Question: I want to put this two graphs together and I would like to use only one key. If I set one with 'notitle' I could get them with only key, however the shape of the graphs will change.
'''
set term postscript eps
set output "temp.eps"
set multiplot layout 1,2
set xtics ("32" 0, "128" 2, "512" 4, "2048" 6, "8192" 8)
#set grid ytics
set xrange [0:8]
set yrange [0:100]
p "8" u ($0):($6) w lp ps 0.75 notitle, "10" u ($0):($6) w lp lc rgb "#228B22" ps 0.75 notitle, "12" u ($0):($6)w lp lc rgb "black" ps 0.75 notitle , "14" u ($0):($6)w lp lc rgb "blue" ps 0.75 notitle, "16" u ($0):($6) w lp lc rgb "#D2691E" ps 0.75 notitle, "18" u ($0):($6)w lp lc rgb "#8A2BE2" ps 0.75 notitle, "20" u ($0):($6) w lp lc rgb "#20B2AA" ps 0.75 notitle
set xtics ("32" 0, "128" 2, "512" 4, "2048" 6, "8192" 8)
#set grid ytics
set xrange [0:8]
set yrange [0:100]
set xlabel "nel"
#set key location
set key invert
set key reverse
set key center right
set key outside
p "8" u ($0):($6) w lp ps 0.75 title "8", "10" u ($0):($6) w lp lc rgb "#228B22" ps 0.75 title "10", "12" u ($0):($6)w lp lc rgb "black" ps 0.75 title "12", "14" u ($0):($6)w lp lc rgb "blue" ps 0.75 title "14", "16" u ($0):($6) w lp lc rgb "#D2691E" ps 0.75 title "16", "18" u ($0):($6)w lp lc rgb "#8A2BE2" ps 0.75 title "18", "20" u ($0):($6) w lp lc rgb "#20B2AA" ps 0.75 title "20"
unset multiplot
'''
This would produce something like:

As it can be seen, the shape of one graph would change due to the legend on its right. I looking for a way of using only legend and both figures using the shape of the graph on the left.
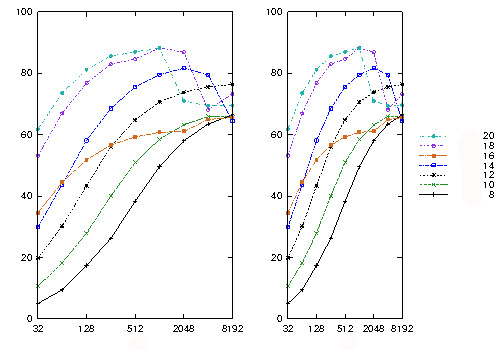
Answer: This question has two parts which I will address separately.
1) Can I use the same key for multiple plots?
No, unless the key would happen to be the same for the data in both plots anyway. For example, two plots with two lines each where the two lines would have the titles 'one' and 'two' in both plots could share the same key; two plots with one line each with the titles 'one' and 'two' in the separate plots could not share the same key.
2) How do I get my multiplots to be the same size when I have a key?
There is no easy way to do this, either you manually adjust the sizes of the plots, or you set up functions like in <URL>.
In your case, it could look something like:
'''
#!/usr/bin/env gnuplot
### n: change this parameter to equal the number of data sets to be plotted
n = 2
# l: left margin in pixels
l = 75.0
# k: key height in pixels (right margin)
k = 150.0
# m: margin between plots
m = 40.0
# p: plot width
p = 300.0
# w: width of output in pixels
w = p*n + m*(n-1) + l + k
### functions to help set top/bottom margins
lft(i,n,w,l,k) = (l+(w-l-k)*(i-1)/n)/w
rgt(i,n,w,l,k) = (l+(w-l-k)*i/n - m)/w
### first set up some basic plot parameters
set term pngcairo enhanced size w,600
set output 'multikey.png'
set ylabel 'Y Axis'
set xlabel 'X Axis'
set multiplot layout 1,(n+1) title 'Main title'
### First plot
# change only plot command here
currentplot = 1
set lmargin at screen lft(currentplot,n,w,l,k)
set rmargin at screen rgt(currentplot,n,w,l,k)
unset key
plot sin(1*x) notitle, sin(2*x) notitle
unset ylabel
### Middle data plot (commented out for this example)
# copy and paste this code to make more middle plots
#currentplot = currentplot + 1
#set lmargin at screen lft(currentplot,n,w,l,k)
#set rmargin at screen rgt(currentplot,n,w,l,k)
#unset title
#replot
### Last data plot
# change only plot command here
currentplot = currentplot + 1
set lmargin at screen lft(currentplot,n,w,l,k)
set rmargin at screen rgt(currentplot,n,w,l,k)
set xtics
replot
### Key plot
set lmargin at screen rgt(n,n,w,l,k)
set rmargin at screen 1
set key center center
set border 0
unset tics
unset xlabel
unset ylabel
set yrange [0:1]
plot 2 t 'Line 1', 2 t 'Line 2'
unset multiplot
'''
The result looks like this: